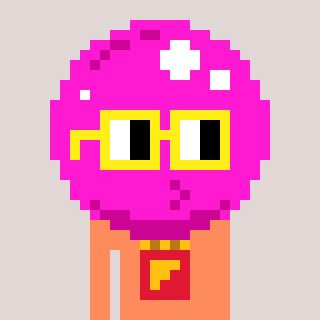
a pixel art character with square yellow glasses, a bubblegum-shaped head and a peachy-colored body on a warm background